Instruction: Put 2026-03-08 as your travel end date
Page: home
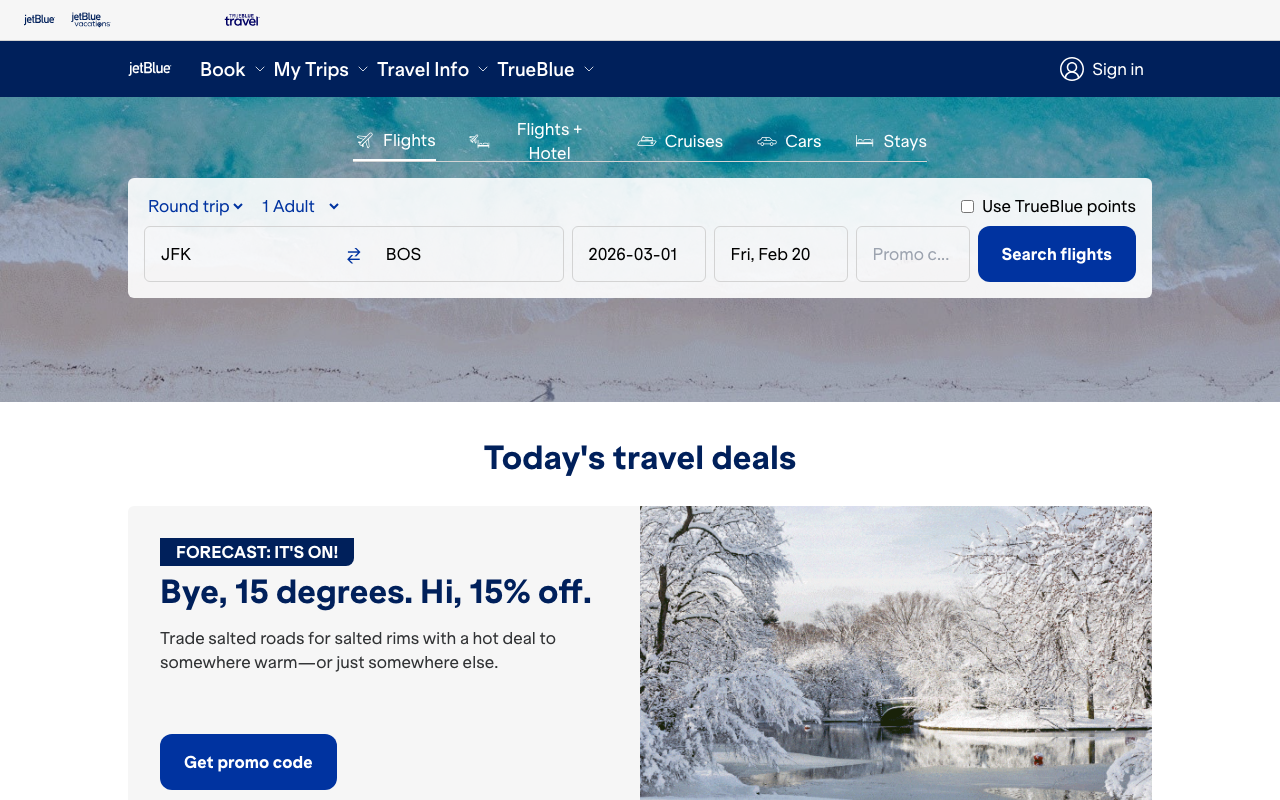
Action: type